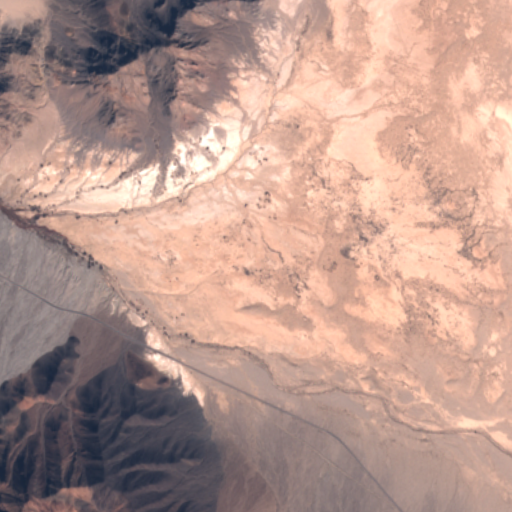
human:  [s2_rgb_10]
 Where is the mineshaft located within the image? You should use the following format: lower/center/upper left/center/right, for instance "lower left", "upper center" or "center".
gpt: The mineshaft is located in the upper left of the image.
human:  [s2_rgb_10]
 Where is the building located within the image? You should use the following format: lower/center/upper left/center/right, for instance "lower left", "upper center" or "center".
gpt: The building is located in the upper left of the image.
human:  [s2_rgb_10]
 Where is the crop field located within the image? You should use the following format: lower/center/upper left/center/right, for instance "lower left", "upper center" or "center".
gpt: There is no crop field in the image.